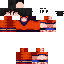
A male human skin with medium skin, wearing brown long hair dressed in a red suit and red pants, featuring a closed mouth.